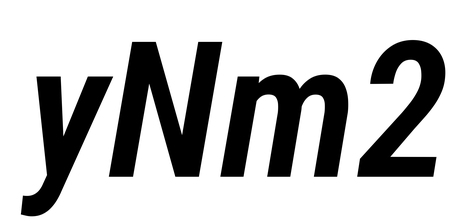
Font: Roboto-Italic_Condensed_SemiBold_Italic